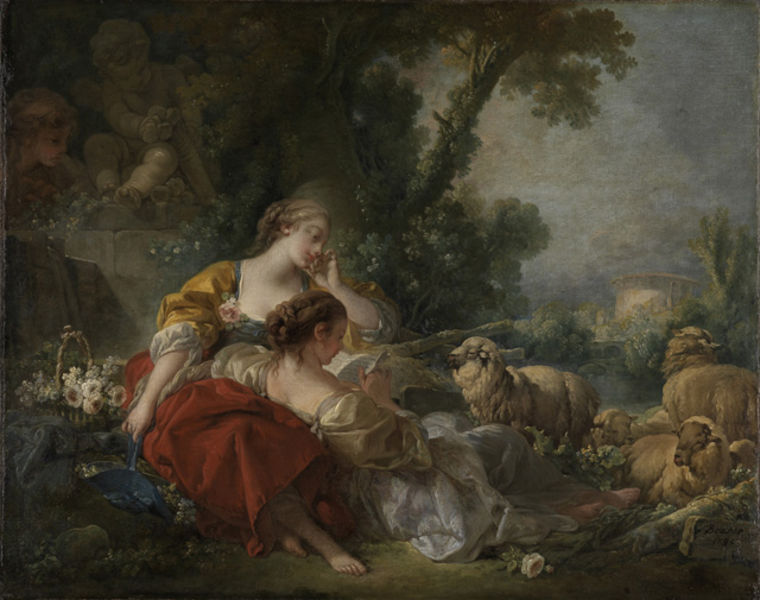
Titel: Zwei Schäferinnen
Künstler: François Boucher
Standort: Karlsruhe
Institution: Staatliche Kunsthalle Karlsruhe
Schlagwörter: baum, blau, blätter, dunkel, flügel, fuß, gemälde, hand, himmel, laub, mann, nackt, rubens, wasser, weiß, wolken, bäume, fluss, frauen, gelb, grün, komposition, landschaft, menschen, mädchen, sand, see, sitzen, ufer, ausschnitt, blume, blumen, braun, bunt, busen, damen, frankreich, frau, grau, hintergrund, hut, kleid, kleider, licht, männer, ohrring, pastell, schwarz, ausblick, blick, blüten, dame, gebäude, gras, haus, hund, hunde, park, rasen, rose, rosen, rot, tier, tiere, tuch, wiese, wolke, haube, malerei, rock, jung, barock, bibel, bluse, falten, knoten, stein, steine, bild, signatur, ast, bach, erde, natur, vieh, weide, zweige, brücke, busch, büsche, boden, land, figur, gewand, gold, haare, kind, klassizismus, brünett, dekollete, dekoltee, locken, rokoko, rosa, sanft, schulter, wald, kinder, turm, engel, garten, putte, putto, skulptur, statue, trauben, bewölkt, fell, gleb, dutt, füße, sommer, liebe, ruhe, liegen, ruhen, schlafen, düster, zwei, beobachten, noten, röcke, körbe, farben, fels, dunst, farbe, grasen, herde, ausflug, idylle, pause, picknick, rast, signiert, romantik, steg, falte, sprechen, zwei frauen, zopf, brauen, floral, lesen, korb, deutsch, junge, nachdenklich, knie, liegend, gedanken, nachdenken, grass, geschwister, regen, barfuss, lamm, schaf, knabe, buch, bub, heide, idyll, lichtung, jugend, füttern, sex, tizian, rot weiß, streicheln, baumgruppe, mensche, brief, liebesbrief, schreiben, romantisch, götter, musen, malerie, tempel, watteau, naturalistisch, leuchtend, pavillon, arkadien, weich, amor, putten, lämmer, schafe, träumen, hirte, hirten, hirtin, schaafe, schäfer, schäferin, pute, putti, ausruhen, blumenkorb, primärfarben, wals, piknik, freundinnen, silo, lustgarten, waöd, picknik, scharf, dösen, schäferstündchen, schafd, boucher, rotes kleid, fragonard, rauen, weißes kleid, musse, trias, nordalpin, krob, hause, schafsherde, ruten, vaum, tempe, freuen, schäferszene, mädchne, hirtinnen, schafswolle, schäferinnen, breif, weo, belb, bouchet, schlaraffenland, egen, 1840, arkardien, 1780, schafr, damen unter bäumen schäfferszene, eros im baum, neugierige puten liebliche schäfferinnen, enegel, weiss#, schäfe, lamm#, geb#äude, weise rosen, balu rot esiß, mãdchen, scja, blumenkorbb, roos, braul